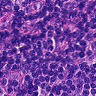
Metastatic tissue present: no